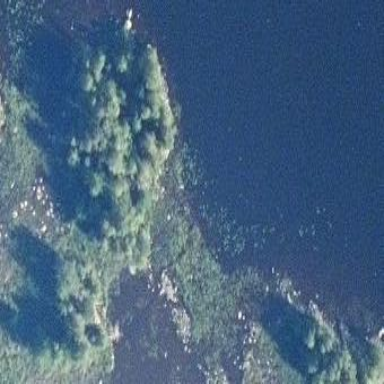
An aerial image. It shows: Serene lake surrounded by nature.